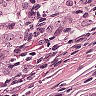
Metastatic tissue present: yes